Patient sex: M
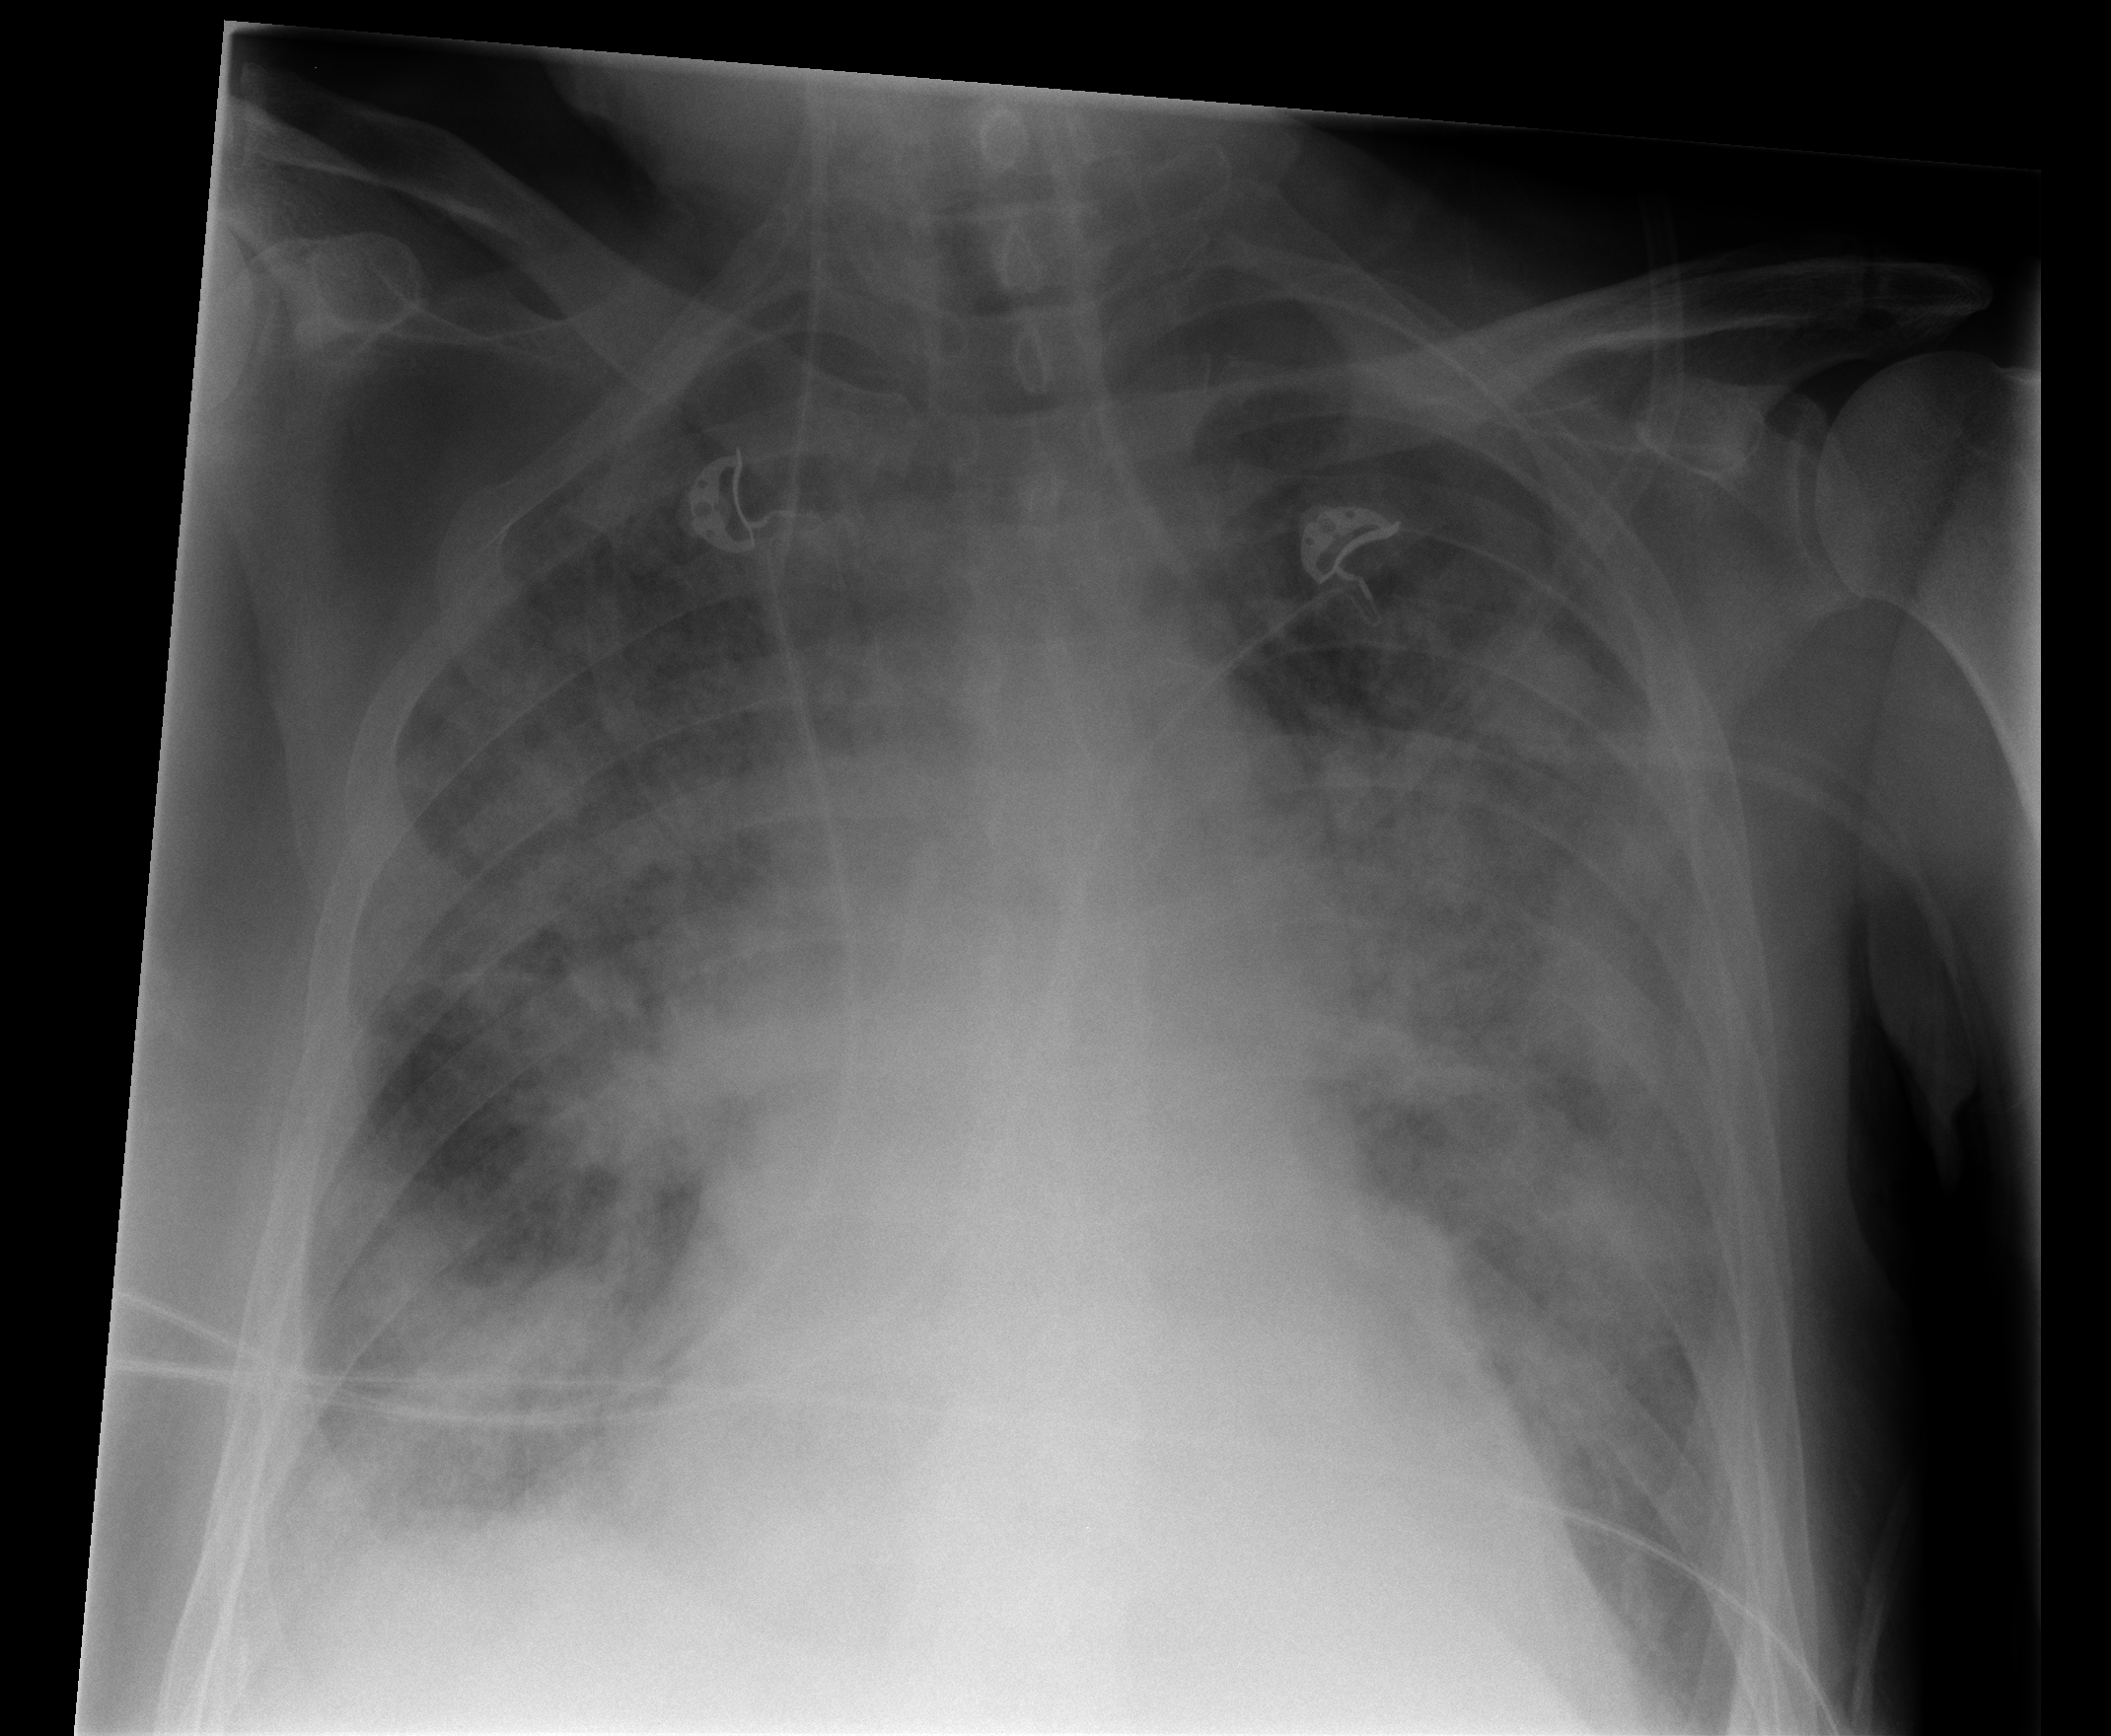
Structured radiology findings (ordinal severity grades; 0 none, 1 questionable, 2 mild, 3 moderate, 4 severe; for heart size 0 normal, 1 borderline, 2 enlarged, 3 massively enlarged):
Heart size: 2
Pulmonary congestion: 3
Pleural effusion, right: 2
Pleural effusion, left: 0
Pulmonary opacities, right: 3
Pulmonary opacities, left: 3
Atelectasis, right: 3
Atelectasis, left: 3